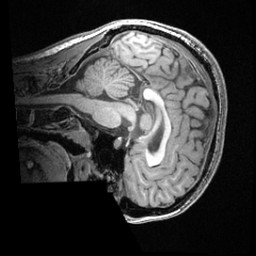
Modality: T1w
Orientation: sagittal
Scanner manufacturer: ge
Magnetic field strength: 3 T
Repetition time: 0.008572 s
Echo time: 0.003384 s